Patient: sex M, age 72
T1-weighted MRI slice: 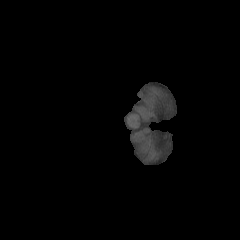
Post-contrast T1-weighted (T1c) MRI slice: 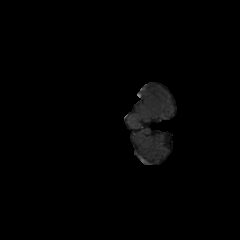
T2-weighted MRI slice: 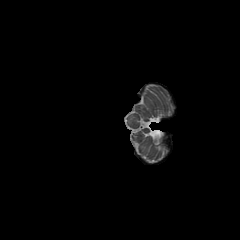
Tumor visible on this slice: no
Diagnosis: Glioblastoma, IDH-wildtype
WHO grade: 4